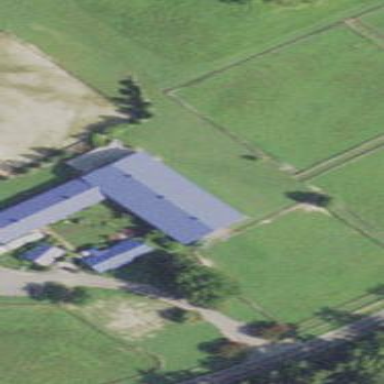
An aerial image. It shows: Stable.